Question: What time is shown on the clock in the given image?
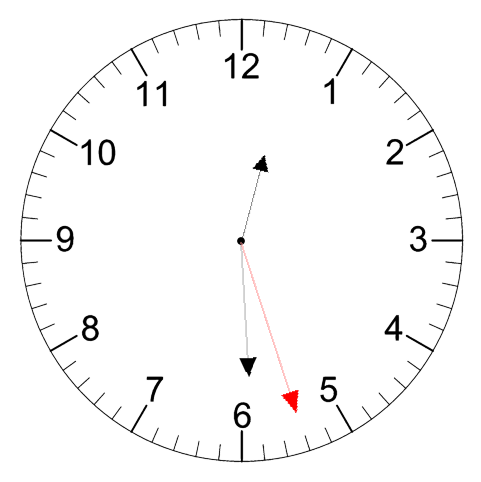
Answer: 12:29:27